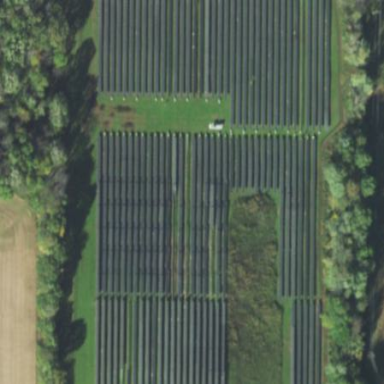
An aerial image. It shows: Solar power plant utilizing photovoltaic technology.